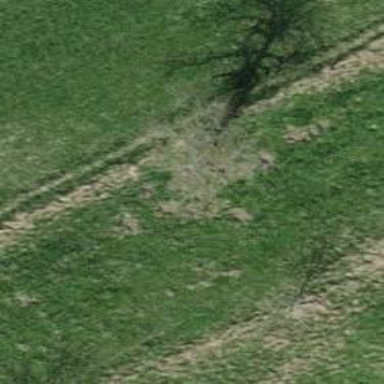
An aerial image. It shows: Single tag "natural: tree."